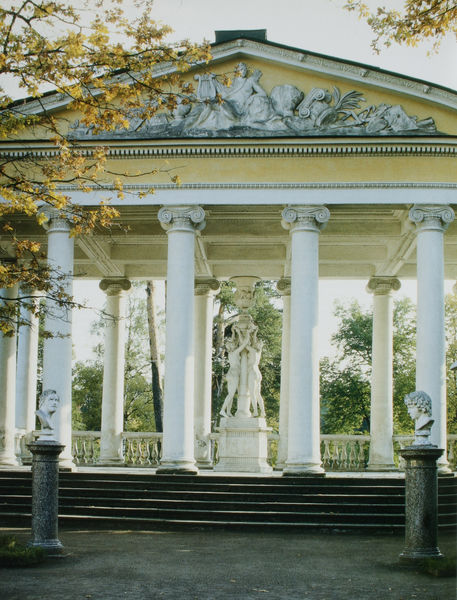
Titel: Pavillon der Drei Grazien
Künstler: Charles Cameron
Standort: St. Petersburg
Institution: Schloss Pawlowsk
Schlagwörter: baum, blätter, flügel, gott, himmel, laub, mann, nackt, schatten, weiß, bäume, dreieck, gelb, grün, landschaft, menschen, äste, braun, grau, köpfe, licht, marmor, schwarz, straße, säule, säulen, dach, gebäude, gras, haus, park, rasen, schloss, weg, beige, architektur, schale, sockel, stein, tragen, ast, zweige, gatter, sonne, boden, figur, kelch, decke, klassizismus, blatt, pflanzen, locken, wald, kinder, oval, amphore, garten, skulptur, statue, relief, giebel, herbst, pilaster, figuren, treppe, treppen, büste, ornamente, stuck, aufgang, geländer, stufe, stufen, bildhauerei, plastik, frühling, halle, foto, fotografie, photographie, kolonnade, balustrade, schwarzweiß, architrav, kapitelle, kapitell, photo, fries, dreiecksgiebel, anrichte, gesims, voluten, ionisch, antik, götter, griechisch, heben, musen, griechenland, ballustrade, tempel, volute, pavillon, fresko, schnecken, gottheit, postament, büsten, gips, lyra, fotographie, klassik, pavillion, englisch, engalnd, klassisch, tempelfront, tympanon, architraph, gebälck, ionica, piedestal, jonisch, wwiese, landschaftsgarten, giebelskulpturen, teer, einzäunung, plasik, blazza, buste, photographei, rchitekt, schöne künste, triade, landschaftspark, partenon, erhöhuung, porträtplastik